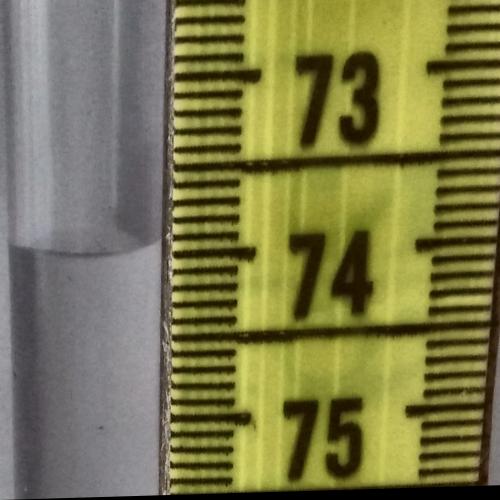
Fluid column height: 73.9 cm